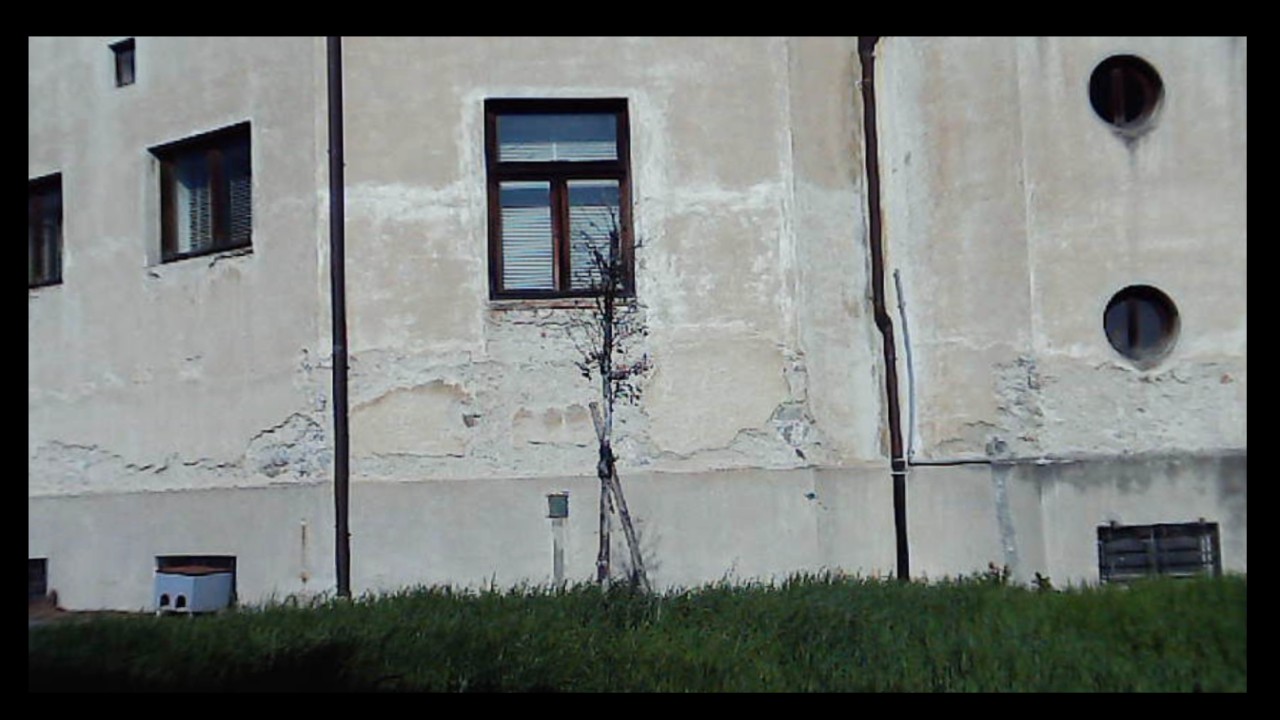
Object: Betafpv air75